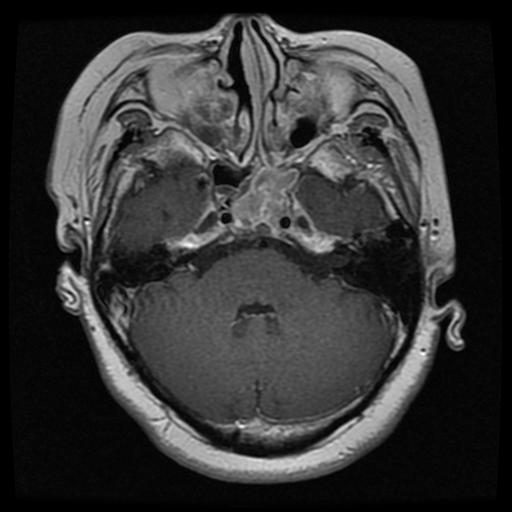
Label: pituitary